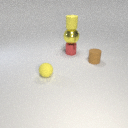
small yellow rubber cylinder above large yellow metal sphere